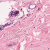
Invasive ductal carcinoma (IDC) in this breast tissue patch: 0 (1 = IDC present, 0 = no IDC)